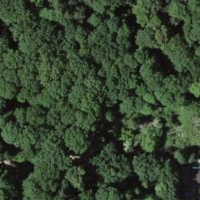
EUNIS habitat code: 41
Species observed at this site:
Euphorbia cyparissias